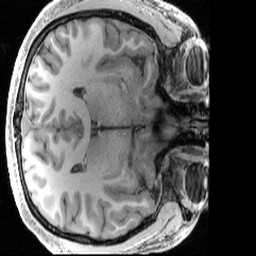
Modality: T1w
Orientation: axial
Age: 26
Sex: male
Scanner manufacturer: siemens
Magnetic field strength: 3 T
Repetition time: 2.4 s
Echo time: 0.00231 s